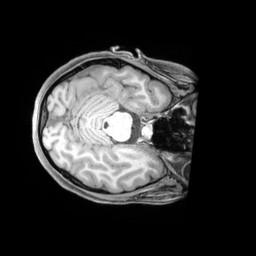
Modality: T1w
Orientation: axial
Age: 19
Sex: female
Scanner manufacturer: siemens
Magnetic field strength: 3 T
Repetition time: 1.97 s
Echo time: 0.00206 s